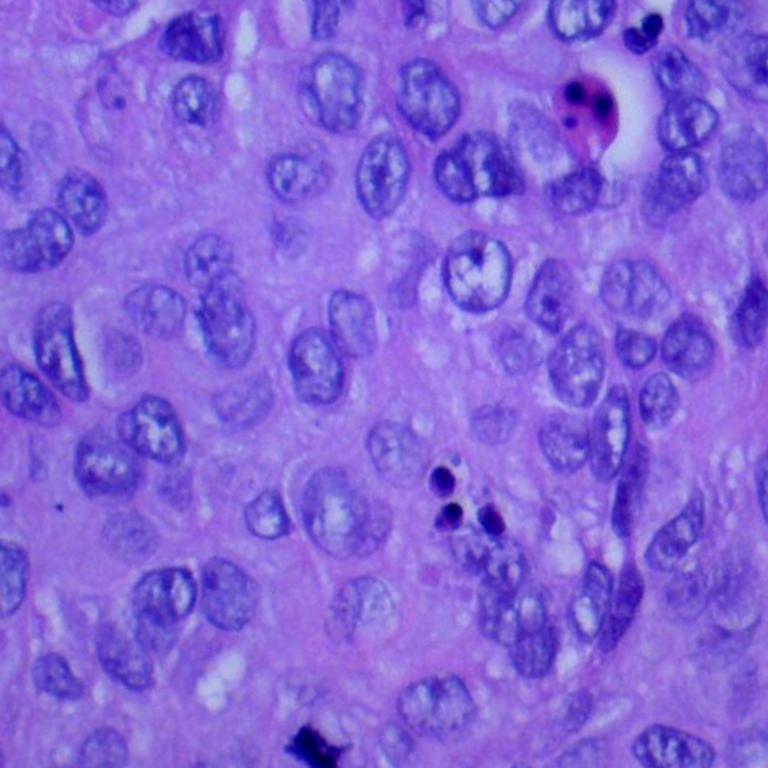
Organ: lung
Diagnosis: squamous carcinomas